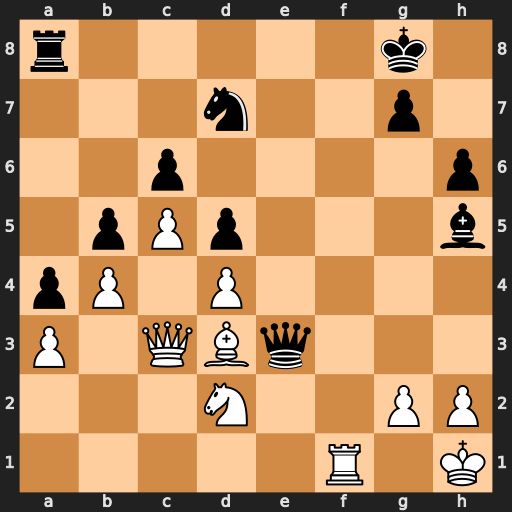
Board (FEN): r5k1/3n2p1/2p4p/1pPp3b/pP1P4/P1QBq3/3N2PP/5R1K
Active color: w
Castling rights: -
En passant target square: -
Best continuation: Bh7+ Kxh7 Qxe3